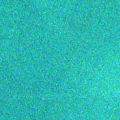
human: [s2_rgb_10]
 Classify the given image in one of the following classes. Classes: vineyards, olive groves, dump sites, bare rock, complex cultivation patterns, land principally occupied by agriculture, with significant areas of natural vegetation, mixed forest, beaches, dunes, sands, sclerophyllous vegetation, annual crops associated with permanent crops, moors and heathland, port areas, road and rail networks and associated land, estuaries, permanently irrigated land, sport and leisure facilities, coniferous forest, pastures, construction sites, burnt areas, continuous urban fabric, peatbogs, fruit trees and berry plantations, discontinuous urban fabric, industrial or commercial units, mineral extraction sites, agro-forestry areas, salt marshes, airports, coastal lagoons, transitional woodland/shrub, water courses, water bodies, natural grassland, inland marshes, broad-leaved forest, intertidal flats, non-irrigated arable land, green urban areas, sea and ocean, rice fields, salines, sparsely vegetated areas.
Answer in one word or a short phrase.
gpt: sea and ocean